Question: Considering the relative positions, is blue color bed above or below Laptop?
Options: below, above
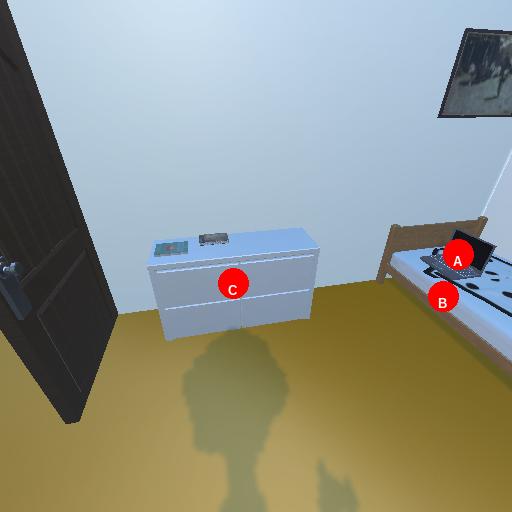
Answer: below